Current action and preconditions to check: trajectory_clear

Your task: For each precondition in the list above, predict whether it will hold at this action.

Consider the current scene as observed from the mobile robot's camera, and analyze the predicted future states of all dynamic agents (e.g., people, animals, vehicles, or any moving entities) within the NEXT SECOND.

IMPORTANT: Only answer "very likely" if you are absolutely certain—based on strong, clear evidence—that a dynamic agent will violate the precondition in the predicted future state. Do NOT answer "very likely" for unlikely, ambiguous, or low-probability risks.

Ask yourself for each precondition: Is there a high probability, with clear and convincing evidence, that the predicted future states of any dynamic agent will interfere with the predicted future state of the currently executing action within the NEXT SECOND, causing that precondition to fail?

Assess the risk level based on these predictions. Use "likely" or "very likely" if motions create a clear risk of interference.

Use "neutral" or "improbable" if agents are nearby but their predicted paths are clearly diverging or non-conflicting.

Failure Risk Categories: "very improbable", "improbable", "neutral", "likely", "very likely"

Answer Format: Output ONLY the probability_of_failure value from these categories: "very improbable", "improbable", "neutral", "likely", "very likely"

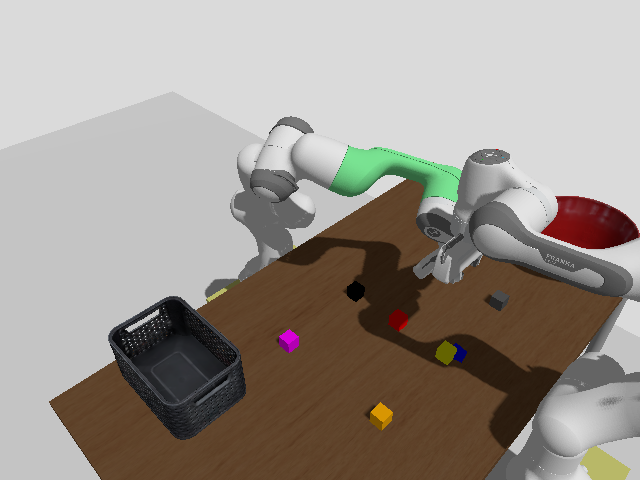

Answer: very improbable